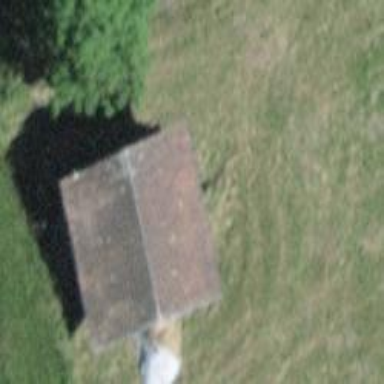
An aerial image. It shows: Barn.